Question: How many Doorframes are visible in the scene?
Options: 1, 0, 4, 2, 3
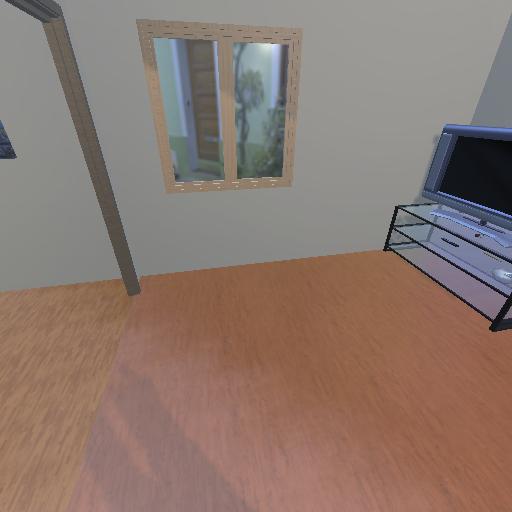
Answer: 1